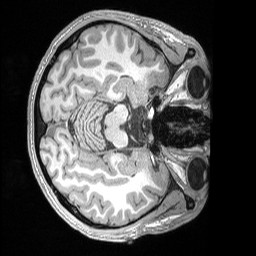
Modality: T1w
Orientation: axial
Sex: male
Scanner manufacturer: siemens
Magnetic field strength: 3 T
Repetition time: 2.53 s
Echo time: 0.00164 s